Question: I am new to LaTeX, which I am trying to write my thesis with.
Can anybody guide me how to write ? or maybe it is a special font?
Thank you.
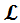
Answer: It is the calligraphic form of 'L'. You call it as '\mathcal{L}' inside a math environment.